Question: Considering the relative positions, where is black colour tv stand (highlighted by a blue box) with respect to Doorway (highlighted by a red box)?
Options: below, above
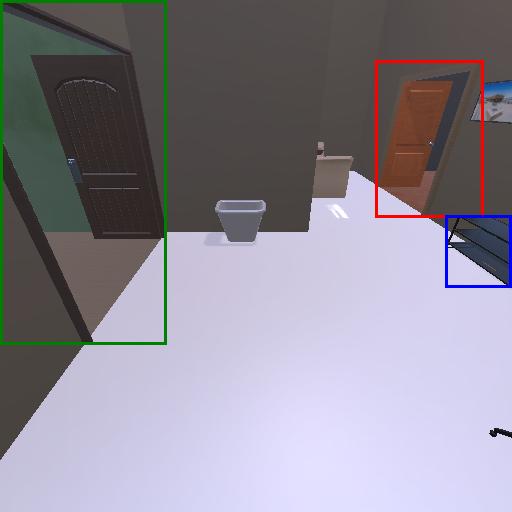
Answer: below